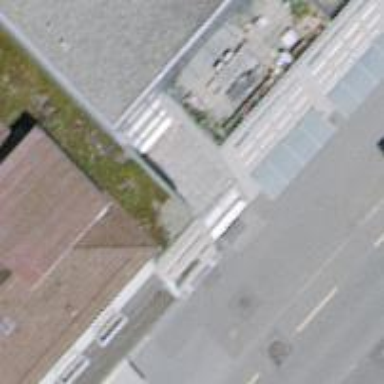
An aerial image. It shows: Clothing store.